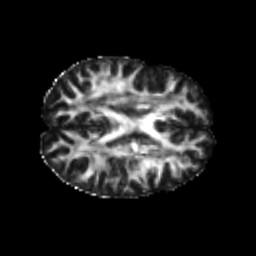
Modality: FA
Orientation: axial
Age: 22
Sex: female
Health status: healthy
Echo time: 0.074 s